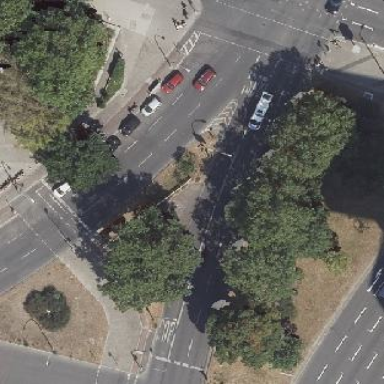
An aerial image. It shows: Traffic island.